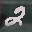
Label: 2